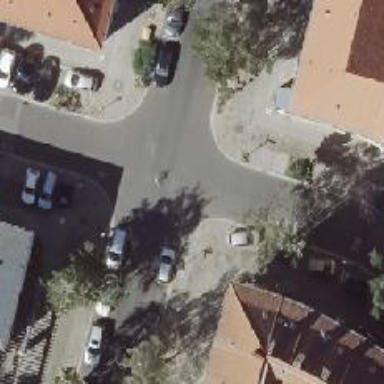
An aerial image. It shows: Residential road with asphalt surface and separate sidewalks. Parking is parallel and located on the curb.